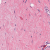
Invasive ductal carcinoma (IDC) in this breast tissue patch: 0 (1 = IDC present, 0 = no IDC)